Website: macys
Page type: gifting
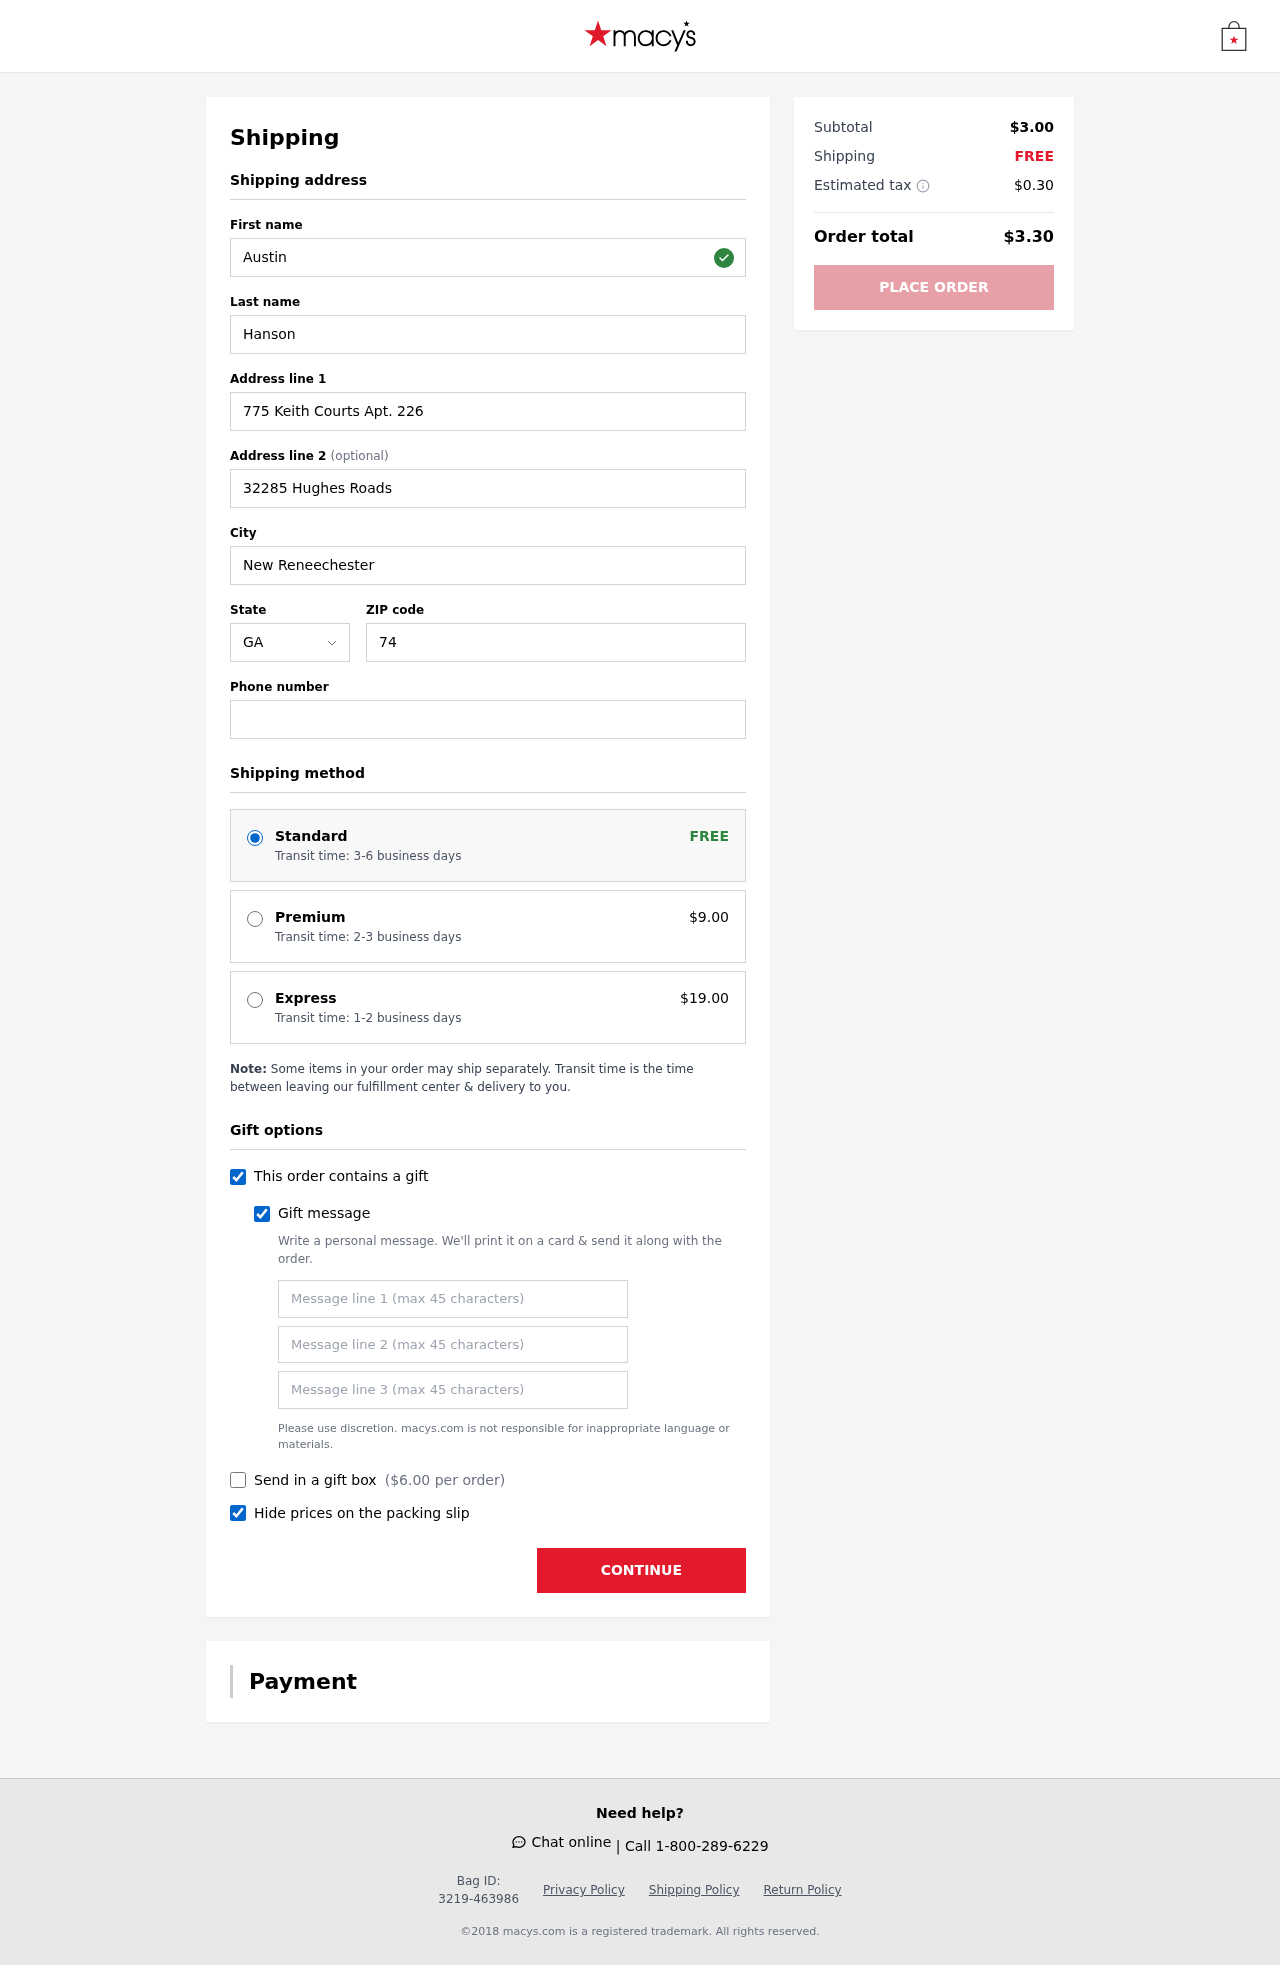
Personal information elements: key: PII_STATE_ABBR
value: GA
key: PII_FIRSTNAME
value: Austin
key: PII_LASTNAME
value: Hanson
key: PII_STREET
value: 775 Keith Courts Apt. 226
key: PII_STREET2
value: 32285 Hughes Roads
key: PII_CITY
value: New Reneechester
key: PII_POSTCODE
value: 74119
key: PII_PHONE
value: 5085470681
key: PII_GIFT_MESSAGE
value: Hey Latasha, I came across this organic flaxseed and thought it would be perfect for your healthy recipes! I know how much you enjoy adding nutritious touches to your meals. Hope you find some new favorites with it!  Austin
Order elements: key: ORDER_SHIPPING_STANDARD
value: Transit time: 3-6 business days
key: ORDER_SHIPPING_PREMIUM
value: Transit time: 2-3 business days
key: ORDER_SHIPPING_PREMIUM_PRICE
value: $9.00
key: ORDER_SHIPPING_EXPRESS
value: Transit time: 1-2 business days
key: ORDER_SHIPPING_EXPRESS_PRICE
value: $19.00
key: ORDER_GIFT_BOX_PRICE
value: $6.00
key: ORDER_SUBTOTAL
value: $3.00
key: ORDER_SHIPPING_COST
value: FREE
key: ORDER_TAX
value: $0.30
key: ORDER_TOTAL
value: $3.30